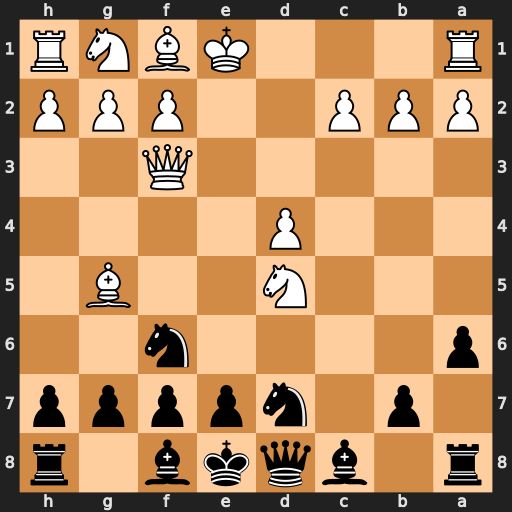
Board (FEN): r1bqkb1r/1p1npppp/p4n2/3N2B1/3P4/5Q2/PPP2PPP/R3KBNR
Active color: b
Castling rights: KQkq
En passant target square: -
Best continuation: Qa5+ Bd2 Qxd5 Qxd5 Nxd5